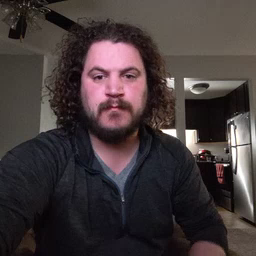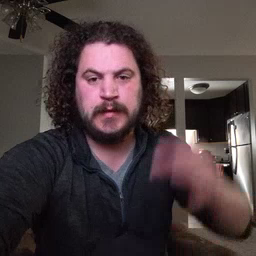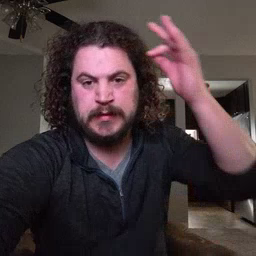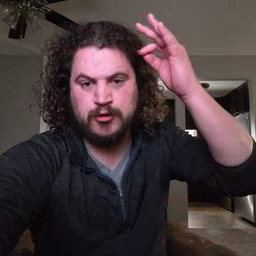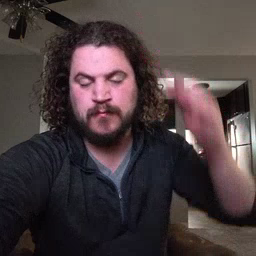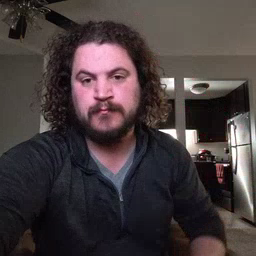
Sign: hair